Interaction volume radius: 10 \u00c5
Interaction volume height: 25 \u00c5
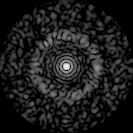
Disorder parameter: 0.8564